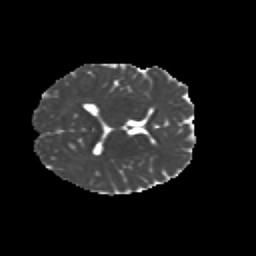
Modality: MD
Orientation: axial
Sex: male
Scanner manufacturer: siemens
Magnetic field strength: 3 T
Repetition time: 5 s
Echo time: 0.071 s